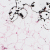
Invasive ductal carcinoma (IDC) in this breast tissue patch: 0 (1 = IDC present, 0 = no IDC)